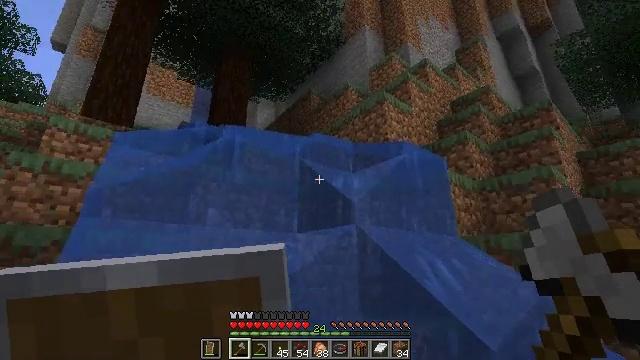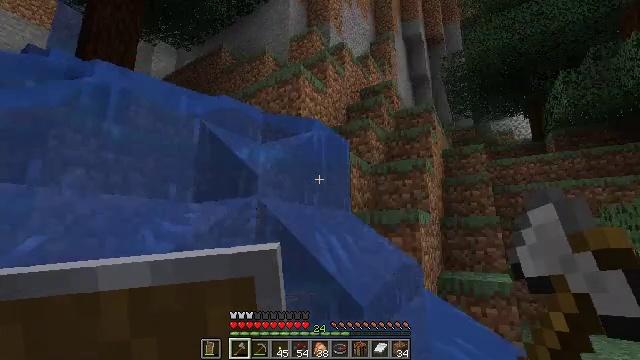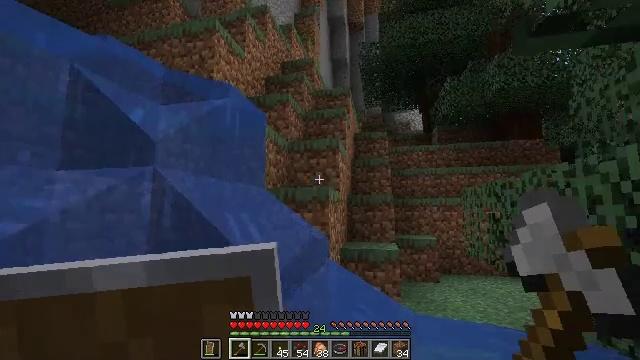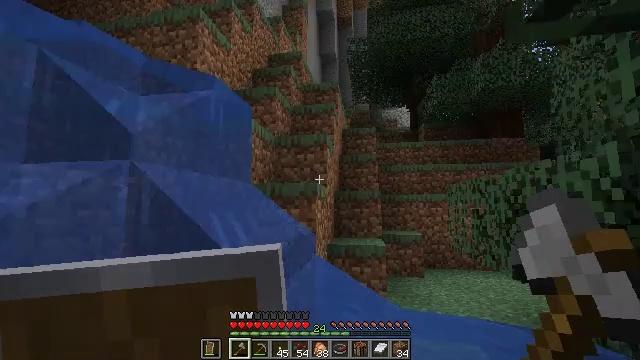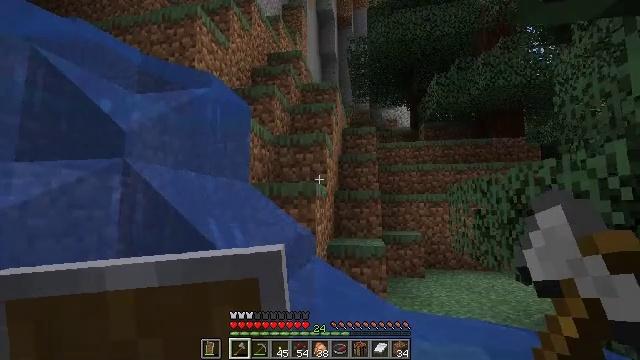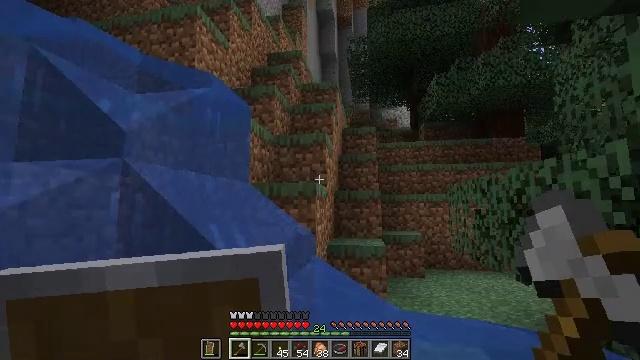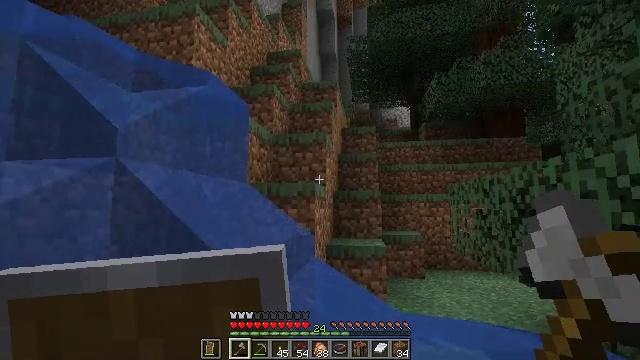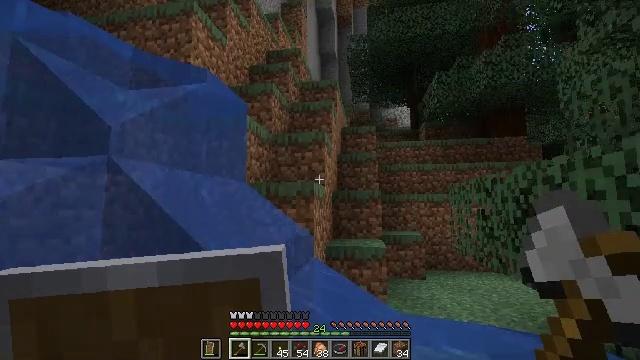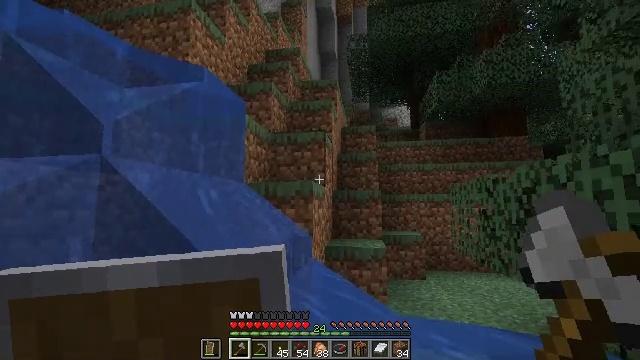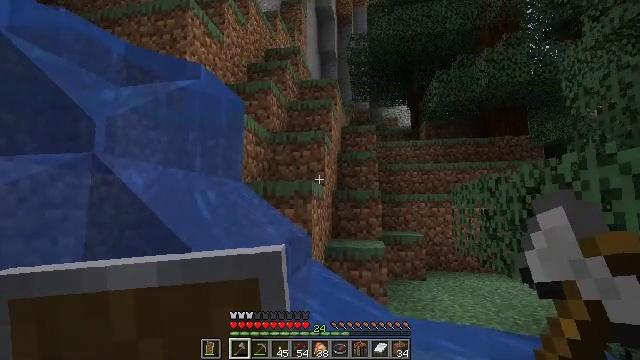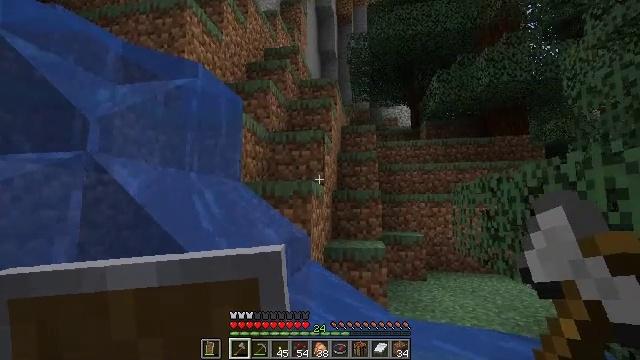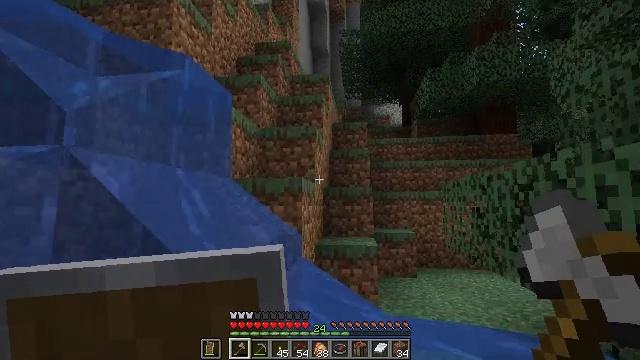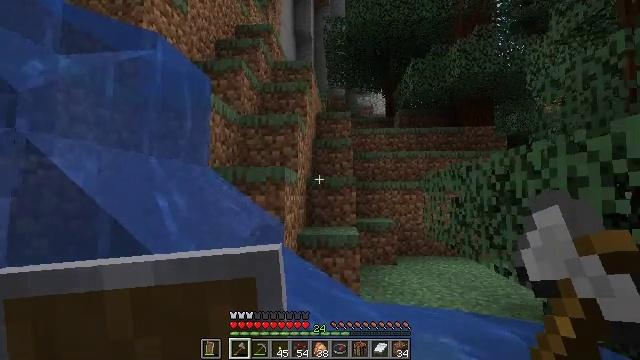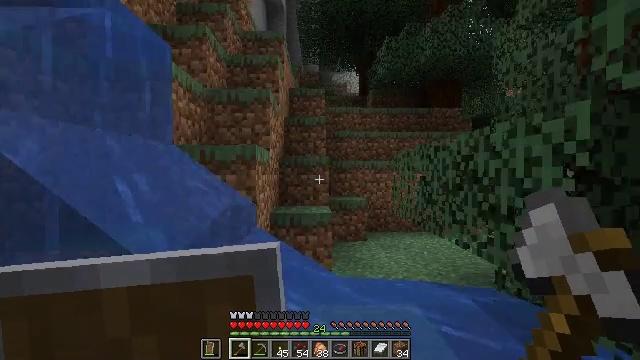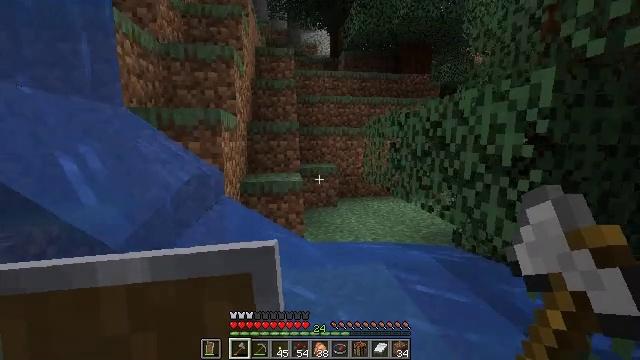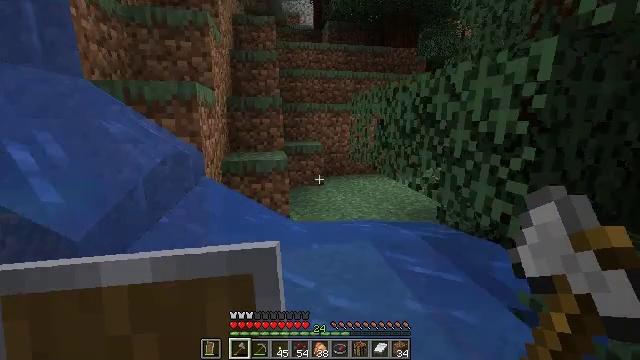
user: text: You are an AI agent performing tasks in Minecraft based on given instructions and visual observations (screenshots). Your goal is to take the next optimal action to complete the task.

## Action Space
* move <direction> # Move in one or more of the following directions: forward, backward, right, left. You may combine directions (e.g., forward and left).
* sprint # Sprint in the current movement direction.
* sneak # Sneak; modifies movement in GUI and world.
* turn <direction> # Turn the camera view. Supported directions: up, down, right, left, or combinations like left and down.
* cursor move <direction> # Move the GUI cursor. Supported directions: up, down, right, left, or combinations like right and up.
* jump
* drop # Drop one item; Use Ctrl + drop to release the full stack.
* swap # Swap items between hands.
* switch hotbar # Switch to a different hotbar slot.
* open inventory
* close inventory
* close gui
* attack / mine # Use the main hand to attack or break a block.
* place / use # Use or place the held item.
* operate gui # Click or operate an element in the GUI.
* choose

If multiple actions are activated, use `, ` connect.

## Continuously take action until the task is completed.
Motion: motion action
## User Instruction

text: Gather spruce leaves to collect foliage.
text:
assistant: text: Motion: move forward and move right, turn right and down
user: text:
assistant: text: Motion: move forward and move right, turn right and down
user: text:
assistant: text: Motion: move forward and move right, turn right
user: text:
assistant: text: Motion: move forward and move right
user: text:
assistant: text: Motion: move forward and move right
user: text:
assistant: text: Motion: move forward
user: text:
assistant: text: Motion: move forward
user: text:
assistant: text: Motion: move forward
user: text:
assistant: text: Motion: move forward
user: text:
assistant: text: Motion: move forward
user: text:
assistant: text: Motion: move forward, turn right
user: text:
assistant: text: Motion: move forward, turn right and down
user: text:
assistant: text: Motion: move forward, turn right and down
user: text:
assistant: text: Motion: move forward, turn right and down
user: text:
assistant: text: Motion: move forward, turn right and down
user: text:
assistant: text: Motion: move forward, turn right and down
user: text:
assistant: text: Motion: move forward and move left
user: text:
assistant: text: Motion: move forward and move left
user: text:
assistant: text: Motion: move forward and move left
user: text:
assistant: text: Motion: move forward and move left
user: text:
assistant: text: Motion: move forward and move left, turn right and down
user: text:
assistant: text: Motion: move forward and move left, turn right and down
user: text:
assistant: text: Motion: move forward and move left, turn right and down
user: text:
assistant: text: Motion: move forward and move left, turn right
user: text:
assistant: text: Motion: move forward and move left, turn right
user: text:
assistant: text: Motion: move forward and move left
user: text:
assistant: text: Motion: move forward and move left
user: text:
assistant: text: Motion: move forward and move left, turn right
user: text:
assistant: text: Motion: move forward and move left
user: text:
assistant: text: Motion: move forward and move left